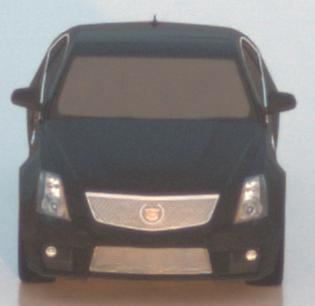
Make: Cadillac
Model: CTS-V
Detailed model: CTS-V (II) Limousine
Model produced from: 2008/11
Model produced until: 2010/12
Doors: 4
Color: black
Road condition: wet road
Daytime: sunrise or sunset
Contrast: low contrast